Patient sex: M
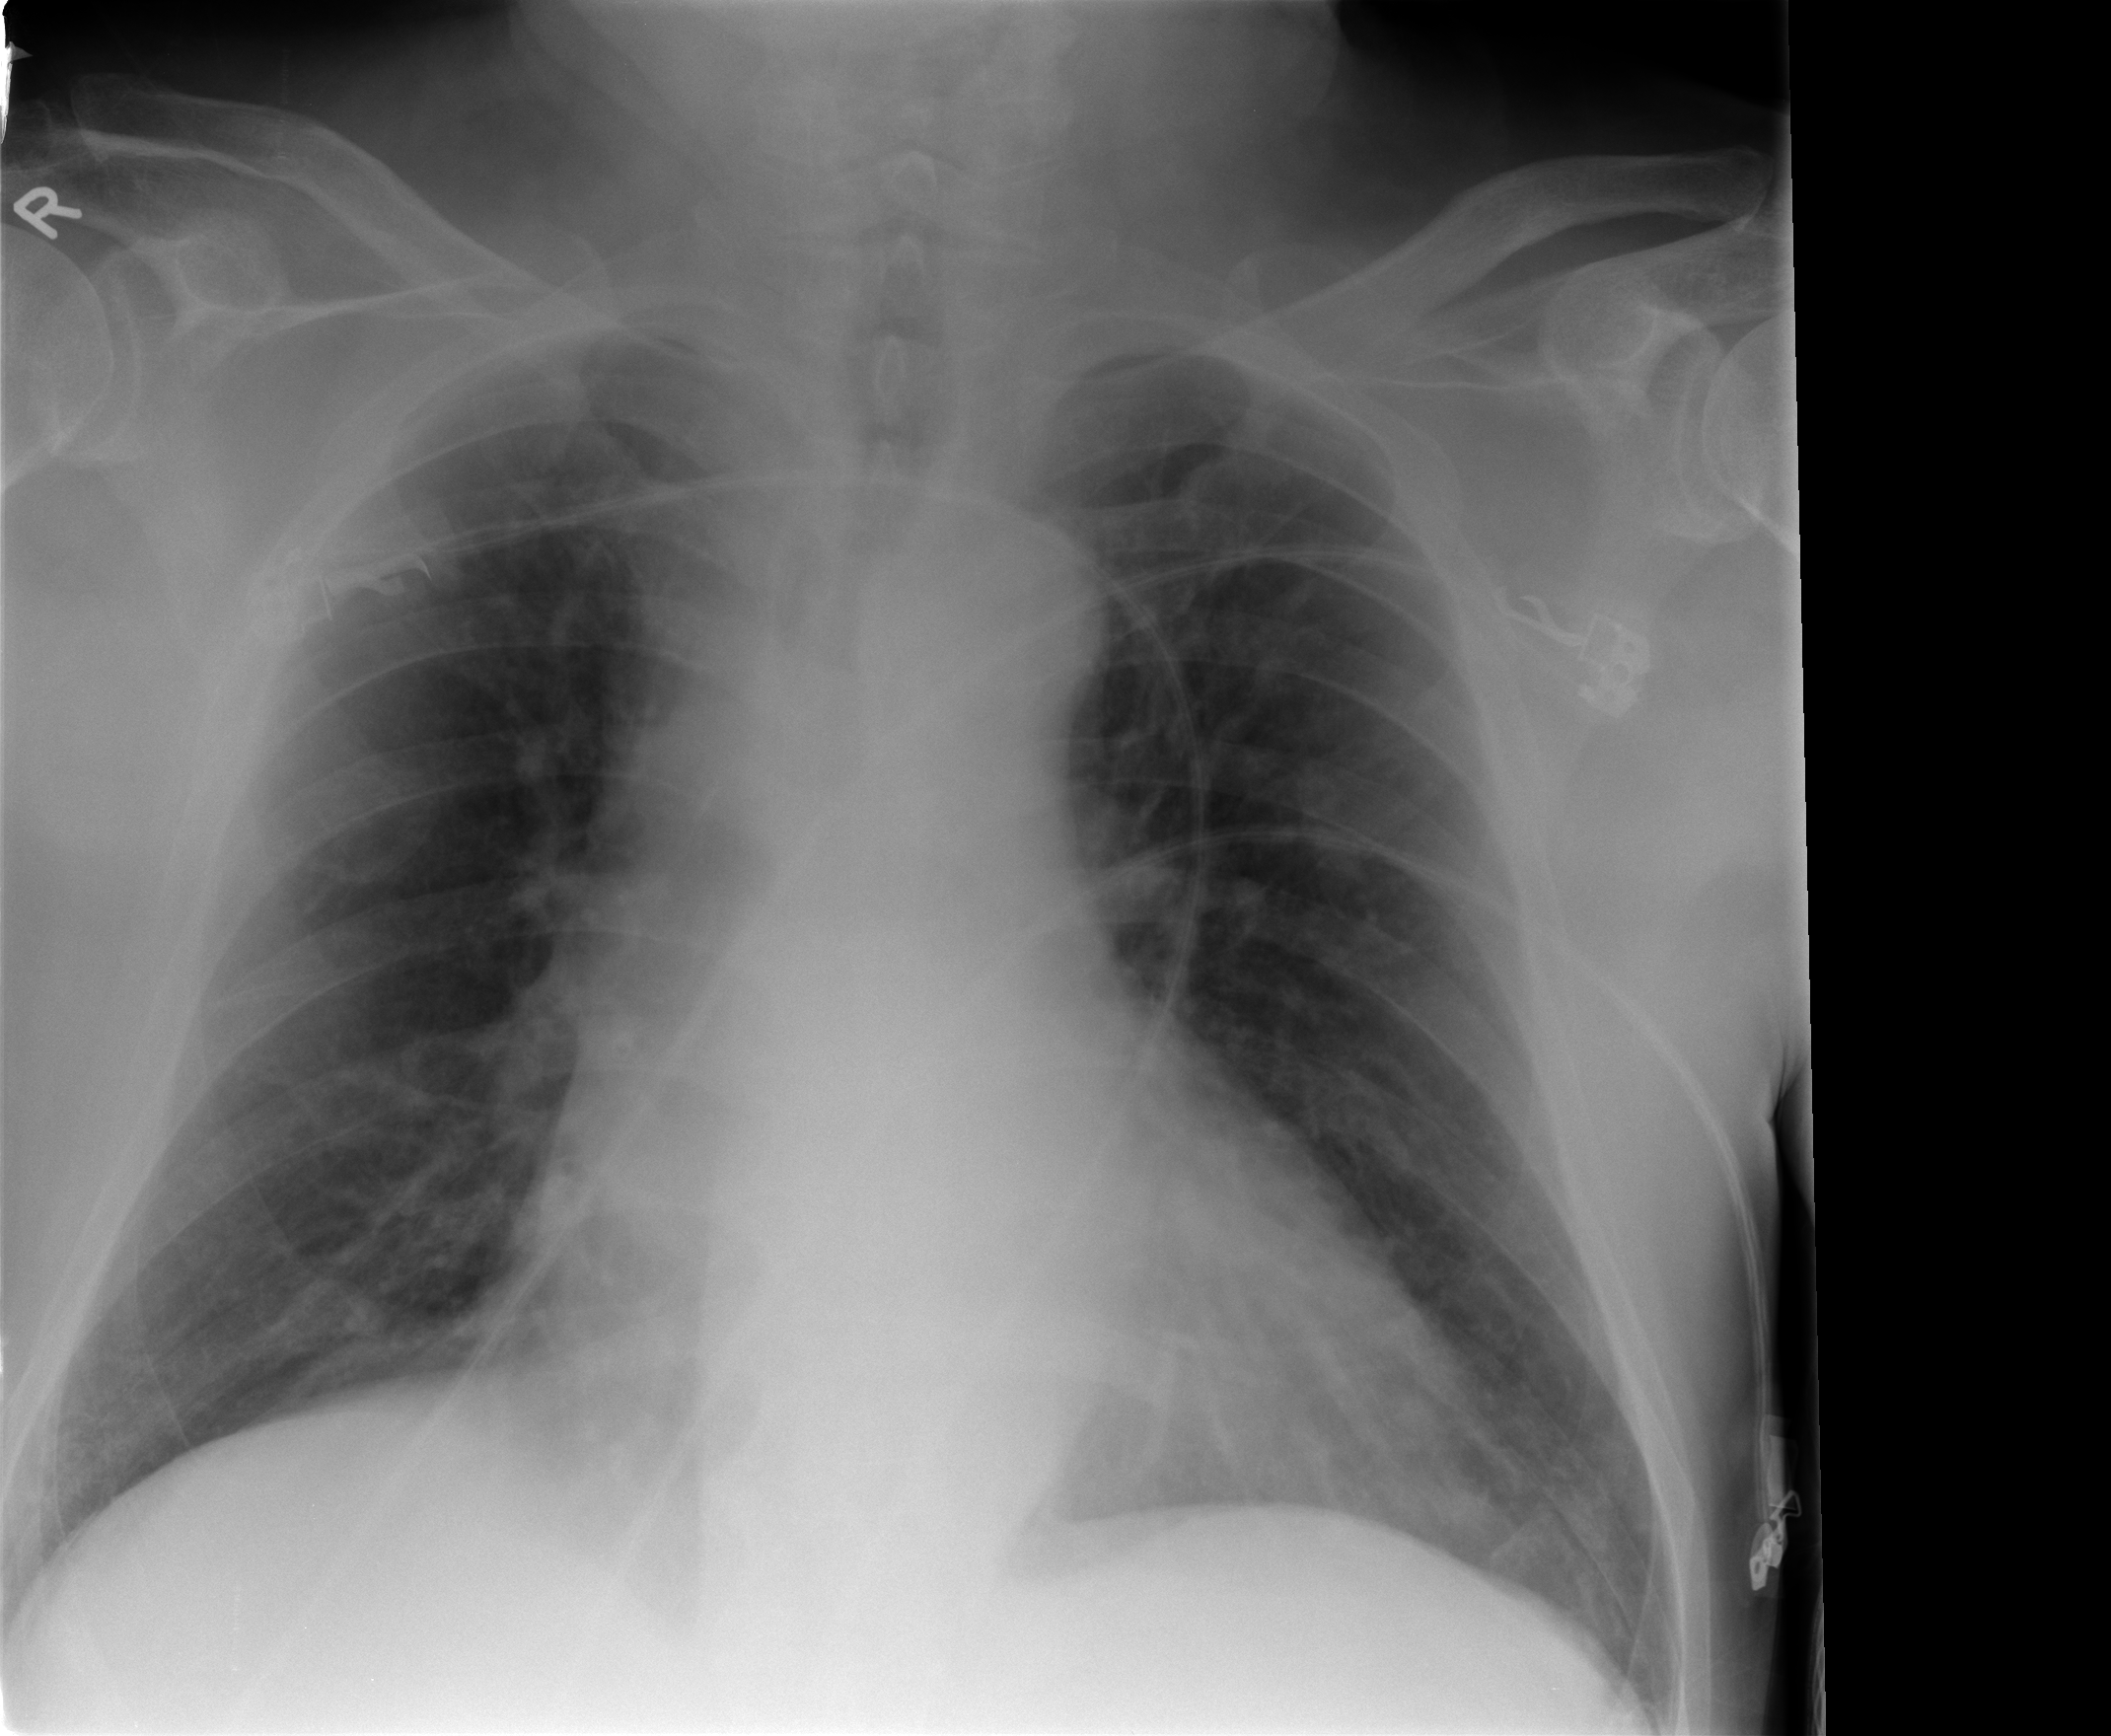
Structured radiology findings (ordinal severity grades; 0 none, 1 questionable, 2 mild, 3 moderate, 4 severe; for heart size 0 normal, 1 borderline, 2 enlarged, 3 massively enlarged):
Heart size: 1
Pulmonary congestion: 1
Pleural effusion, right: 0
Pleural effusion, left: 0
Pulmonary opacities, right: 0
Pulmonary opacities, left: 0
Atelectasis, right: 2
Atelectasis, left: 2